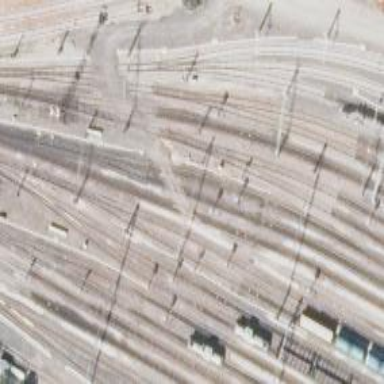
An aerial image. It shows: Level crossing with saltire markings.